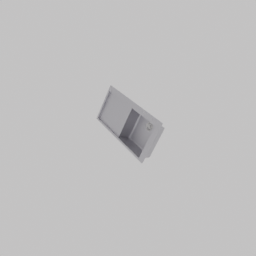
Label: appliances